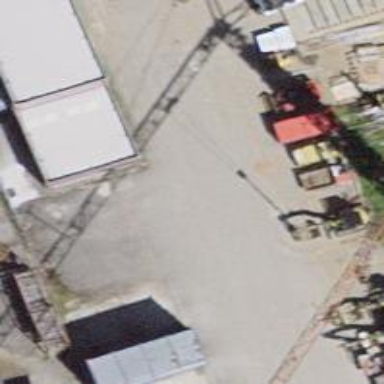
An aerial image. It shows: Industrial building.